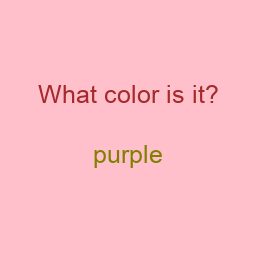
Color: olive
Color name shown: purple
Background color: pink
Question text color: brown